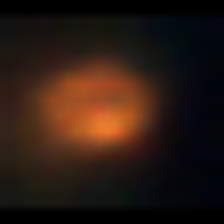
Taxon: NanoPlankton
Group: Other